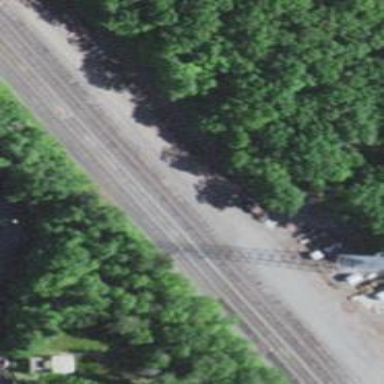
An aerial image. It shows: Railway siding for service.